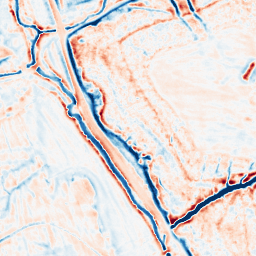
Category: edge_preserving
Decomposition family: bilateral
Decomposition parameters: d: 15
sigma_color: 100
sigma_space: 25
Upsampling method: linear_exact
Upsampling parameters: scale: 2
Upsampling scale: 2